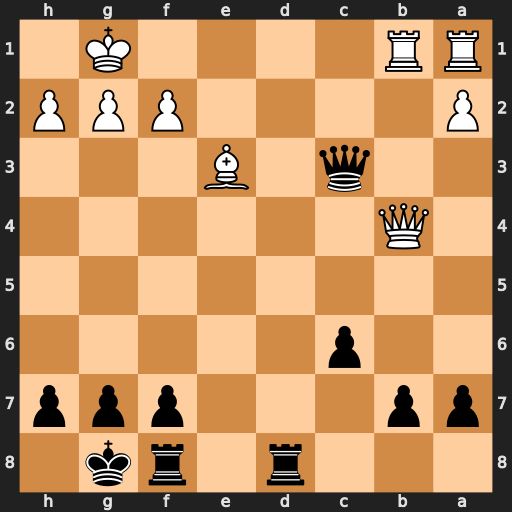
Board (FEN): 3r1rk1/pp3ppp/2p5/8/1Q6/2q1B3/P4PPP/RR4K1
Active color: b
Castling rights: -
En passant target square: -
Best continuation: Rd1+ Rxd1 Qxb4